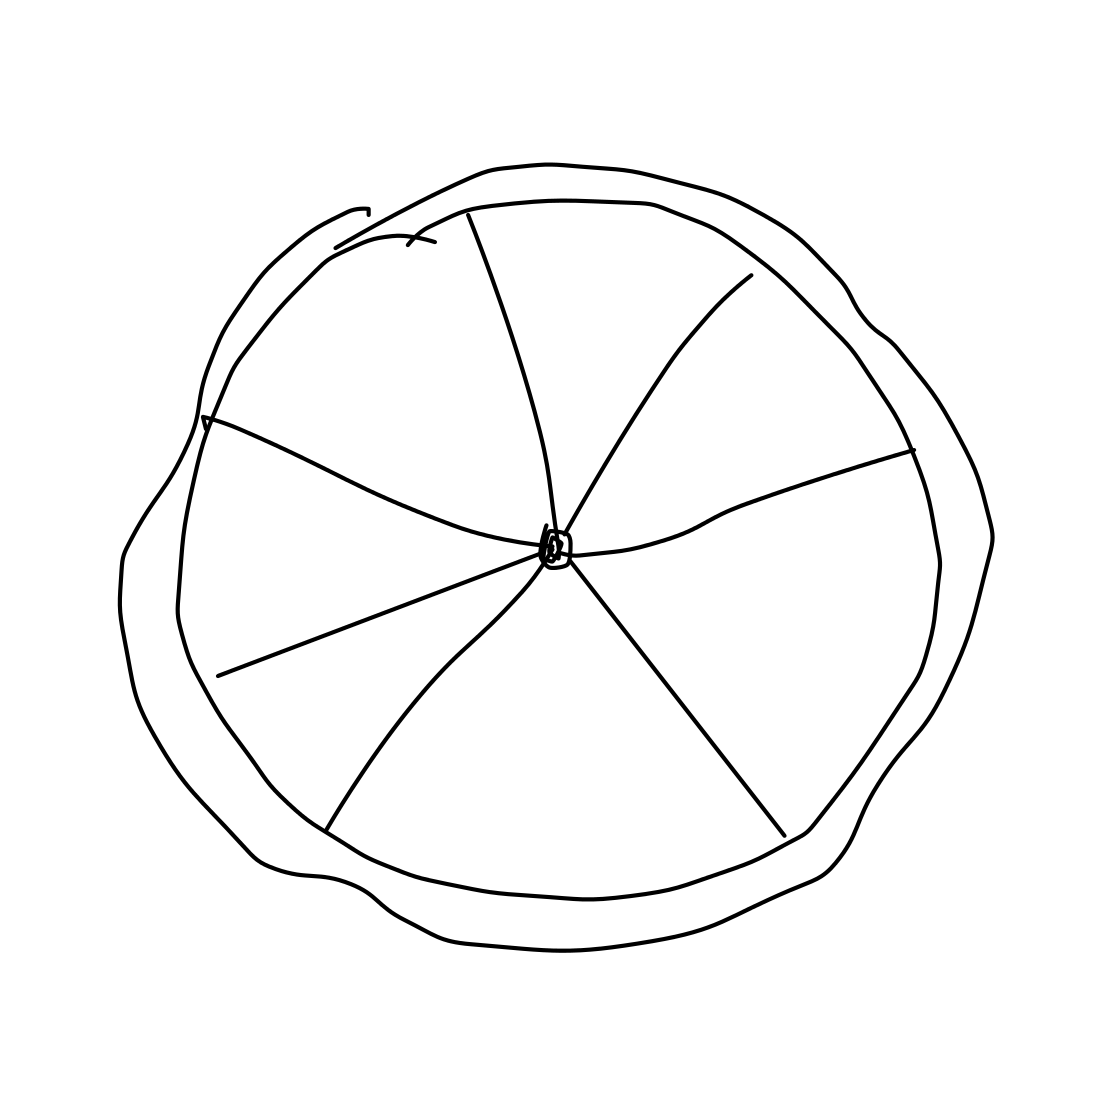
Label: wheel